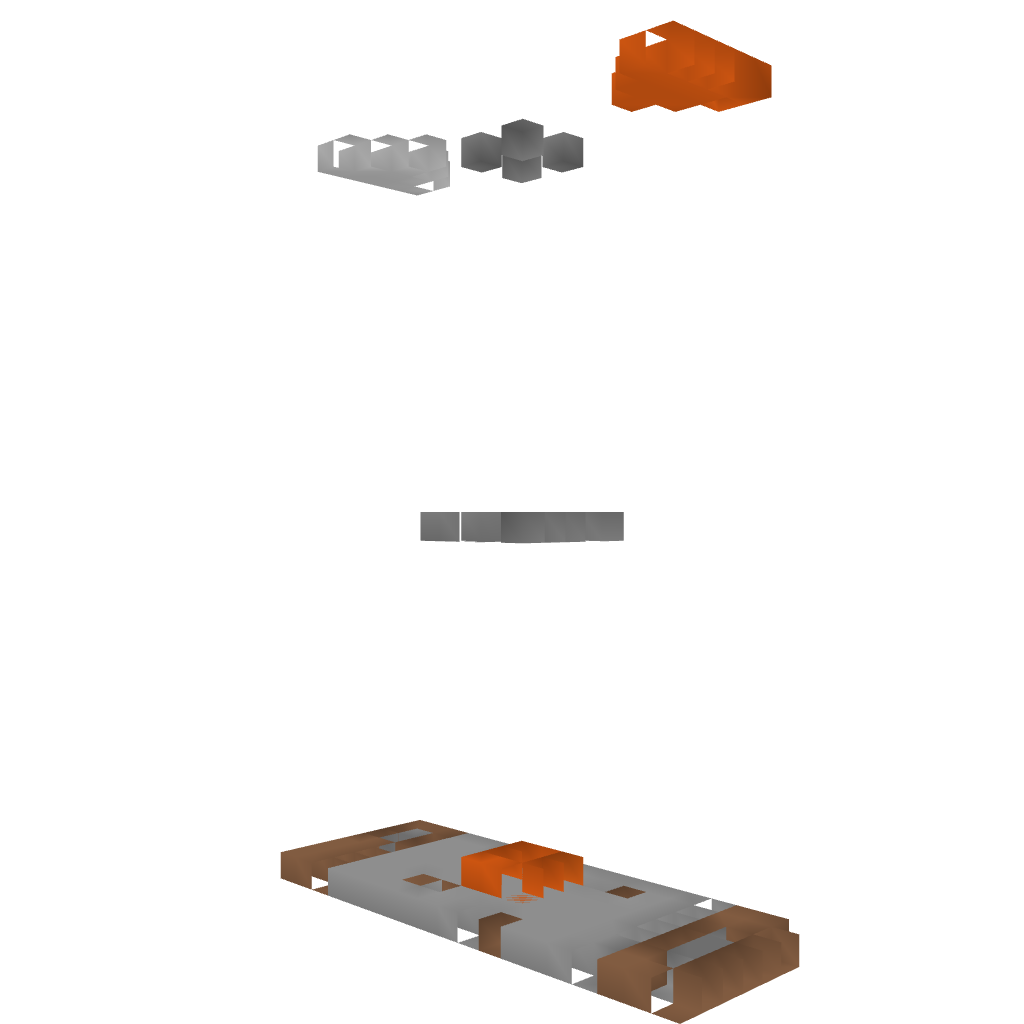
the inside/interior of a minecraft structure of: Modern Style Fountain/ town square